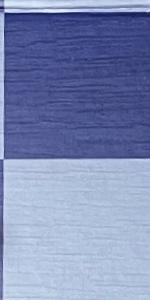
Label: Empty